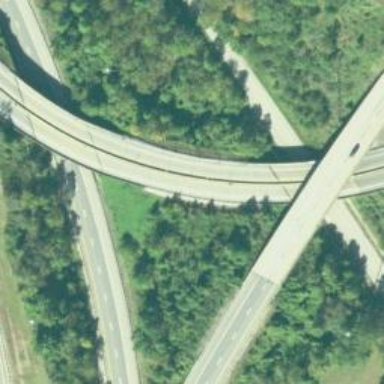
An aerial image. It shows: Motorway link.